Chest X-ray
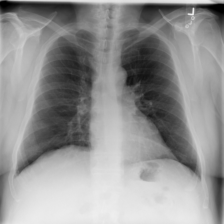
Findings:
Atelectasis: negative
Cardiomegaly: negative
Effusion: negative
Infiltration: negative
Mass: negative
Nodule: negative
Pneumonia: negative
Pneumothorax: negative
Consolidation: negative
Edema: negative
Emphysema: negative
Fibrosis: negative
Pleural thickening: negative
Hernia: negative